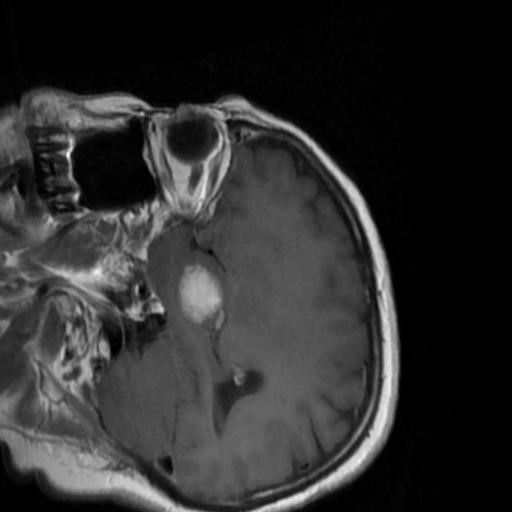
Label: brain_menin